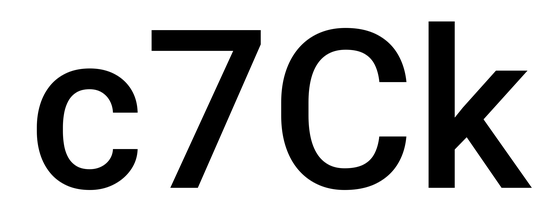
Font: Roboto_Medium